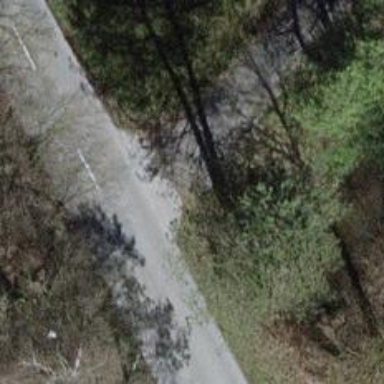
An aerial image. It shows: Tertiary road with asphalt surface.